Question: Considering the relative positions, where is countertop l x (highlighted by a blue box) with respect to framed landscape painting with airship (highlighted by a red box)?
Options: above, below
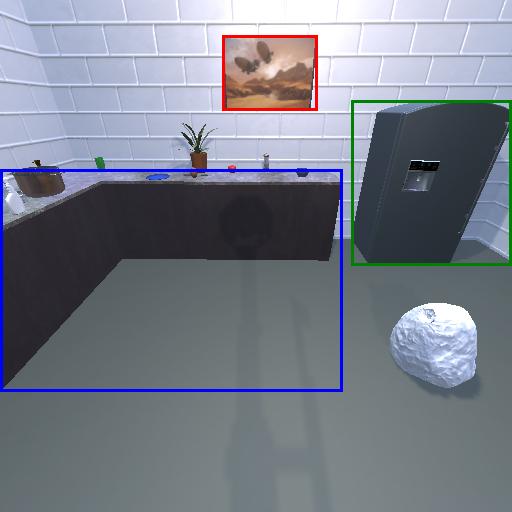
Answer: above